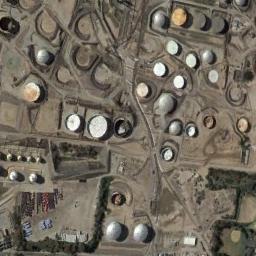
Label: storage_tank